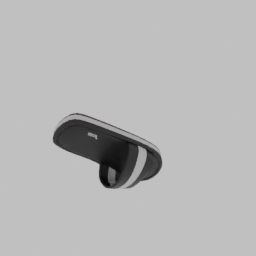
Label: people